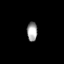
Tissue: prostate
Cell type: Fibroblasts
Senescence score: 0.7
Nuclear area (px): 194
Mean DAPI intensity: 159.876